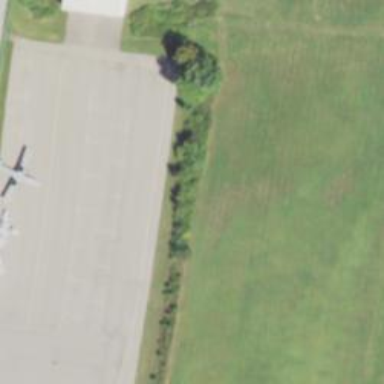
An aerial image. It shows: Apron at the airport.